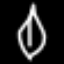
Label: leaf